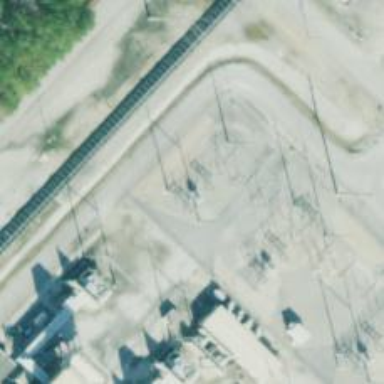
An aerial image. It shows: Switch for power supply.